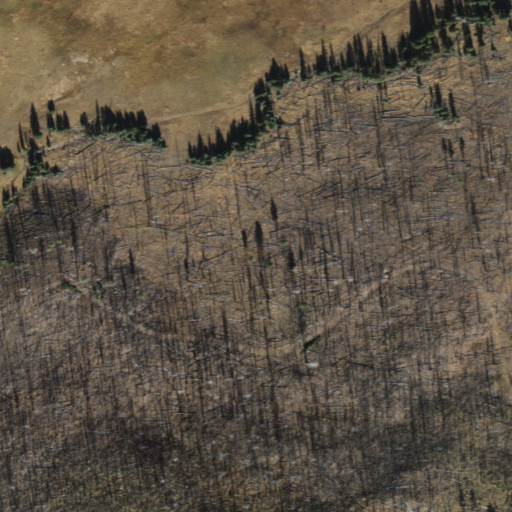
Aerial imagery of plain(s) in Arizona named Double Cienega containing shrub, herbaceous wetlands, and evergreen forest